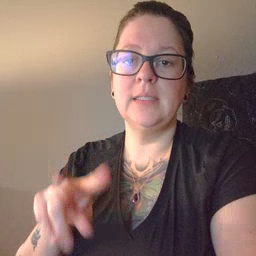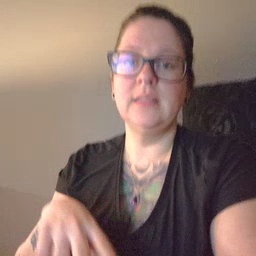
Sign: TV